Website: lowes
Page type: address-validator
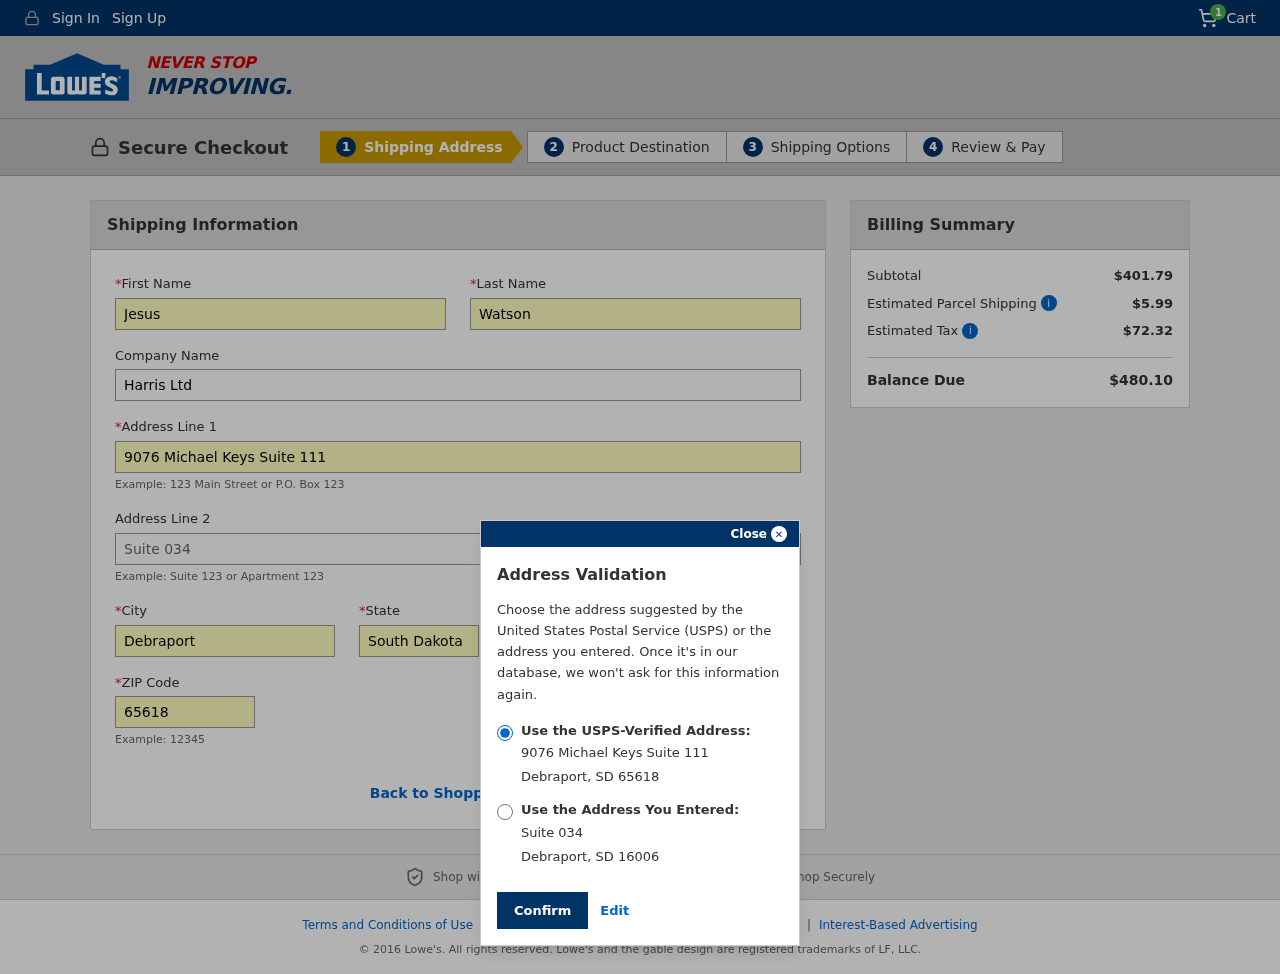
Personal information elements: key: PII_CITY
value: Debraport
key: PII_COMPANY
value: Harris Ltd
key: PII_FIRSTNAME
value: Jesus
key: PII_LASTNAME
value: Watson
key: PII_POSTCODE
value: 65618
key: PII_POSTCODE2
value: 16006
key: PII_STATE
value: South Dakota
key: PII_STATE_ABBR
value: SD
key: PII_STREET
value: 9076 Michael Keys Suite 111
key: PII_STREET2
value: Suite 034
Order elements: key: ORDER_NUM_ITEMS
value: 1
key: ORDER_SUBTOTAL
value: $401.79
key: ORDER_SHIPPING_COST
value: $5.99
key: ORDER_TAX
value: $72.32
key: ORDER_TOTAL
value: $480.10